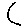
Label: moon